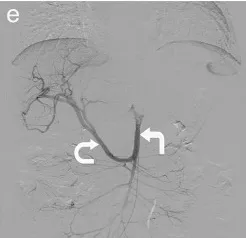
Congenital visceral vascular variation was diagnosed by multi-imaging examinations. (e) Angiogram showed that the right hepatic artery (curved arrow) originated from the superior mesenteric artery (right angle arrow).
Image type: radiology (ct)